Question: This is my code
'''
SELECT DISTINCT
E.EquipmentId, E.Name, E.KakhdaryNo, E.PropertyNo,
E.InstallationPlace, E.InstallationDate, E.BuyDate,
Vt.TypeCaption, E.VisitChosen, E.LastVisitDate, V.VisitReport
FROM
TblEquipment E
LEFT JOIN
TblVisitType Vt ON E.VisitType = Vt.VisitTypeId
LEFT JOIN
TblVisit V ON E.EquipmentId = V.EquipmentId
WHERE
1=1
AND E.Deleted <> 'True'
GROUP BY
E.Name
'''
I get an error:
> Msg 8120, Level 16, State 1, Line 1
Column 'TblEquipment.EquipmentId' is invalid in the select list because it is not contained in either an aggregate function or the GROUP BY clause.
If I do not use group by the result shown like this:

So as you can see Equipment ID 15 is duplicate.. and I just want one of those.. I prefer the top one, I mean newer record
Please help me how to do this?
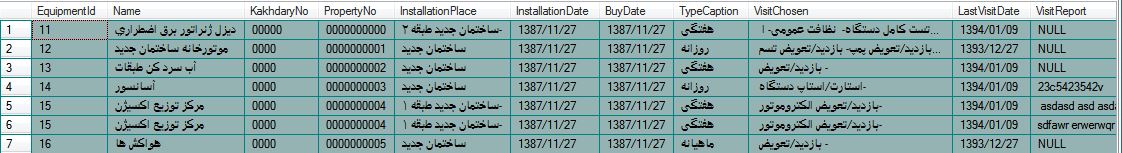
Answer: > Aa you are using Group By clause so you have to use Aggregate function
for each selecting column or you have to use the column in Group By
clause
e.g
'''
select a,b,max(c),min(d) from table_Name group by a,b
'''
in your case
'''
SELECT
Max(E.EquipmentId),
E.Name,
Max(E.KakhdaryNo),
Max(E.PropertyNo),
Max(E.InstallationPlace),
Max(E.InstallationDate),
Max(E.BuyDate),
Max(Vt.TypeCaption),
Max(E.VisitChosen),
Max(E.LastVisitDate),
Max(V.VisitReport)
FROM
TblEquipment E
LEFT JOIN
TblVisitType Vt
on
E.VisitType=Vt.VisitTypeId
LEFT JOIN
TblVisit V
on
E.EquipmentId=V.EquipmentId
WHERE 1=1 AND E.Deleted <> 'True'
Group BY E.Name'
'''